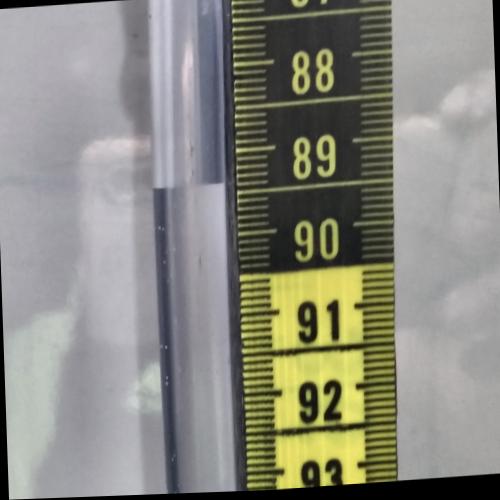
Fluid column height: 89.4 cm